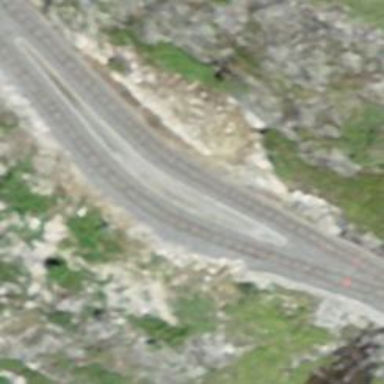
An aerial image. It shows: Abandoned railway.